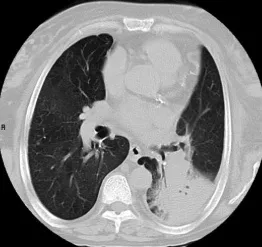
CT scan. Show left lobe infiltrates.
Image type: radiology (ct)